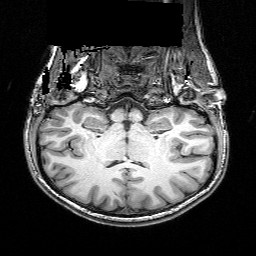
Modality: T1w
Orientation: sagittal
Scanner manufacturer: siemens
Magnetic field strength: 3 T
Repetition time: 0.02 s
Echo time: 0.005 s